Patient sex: F
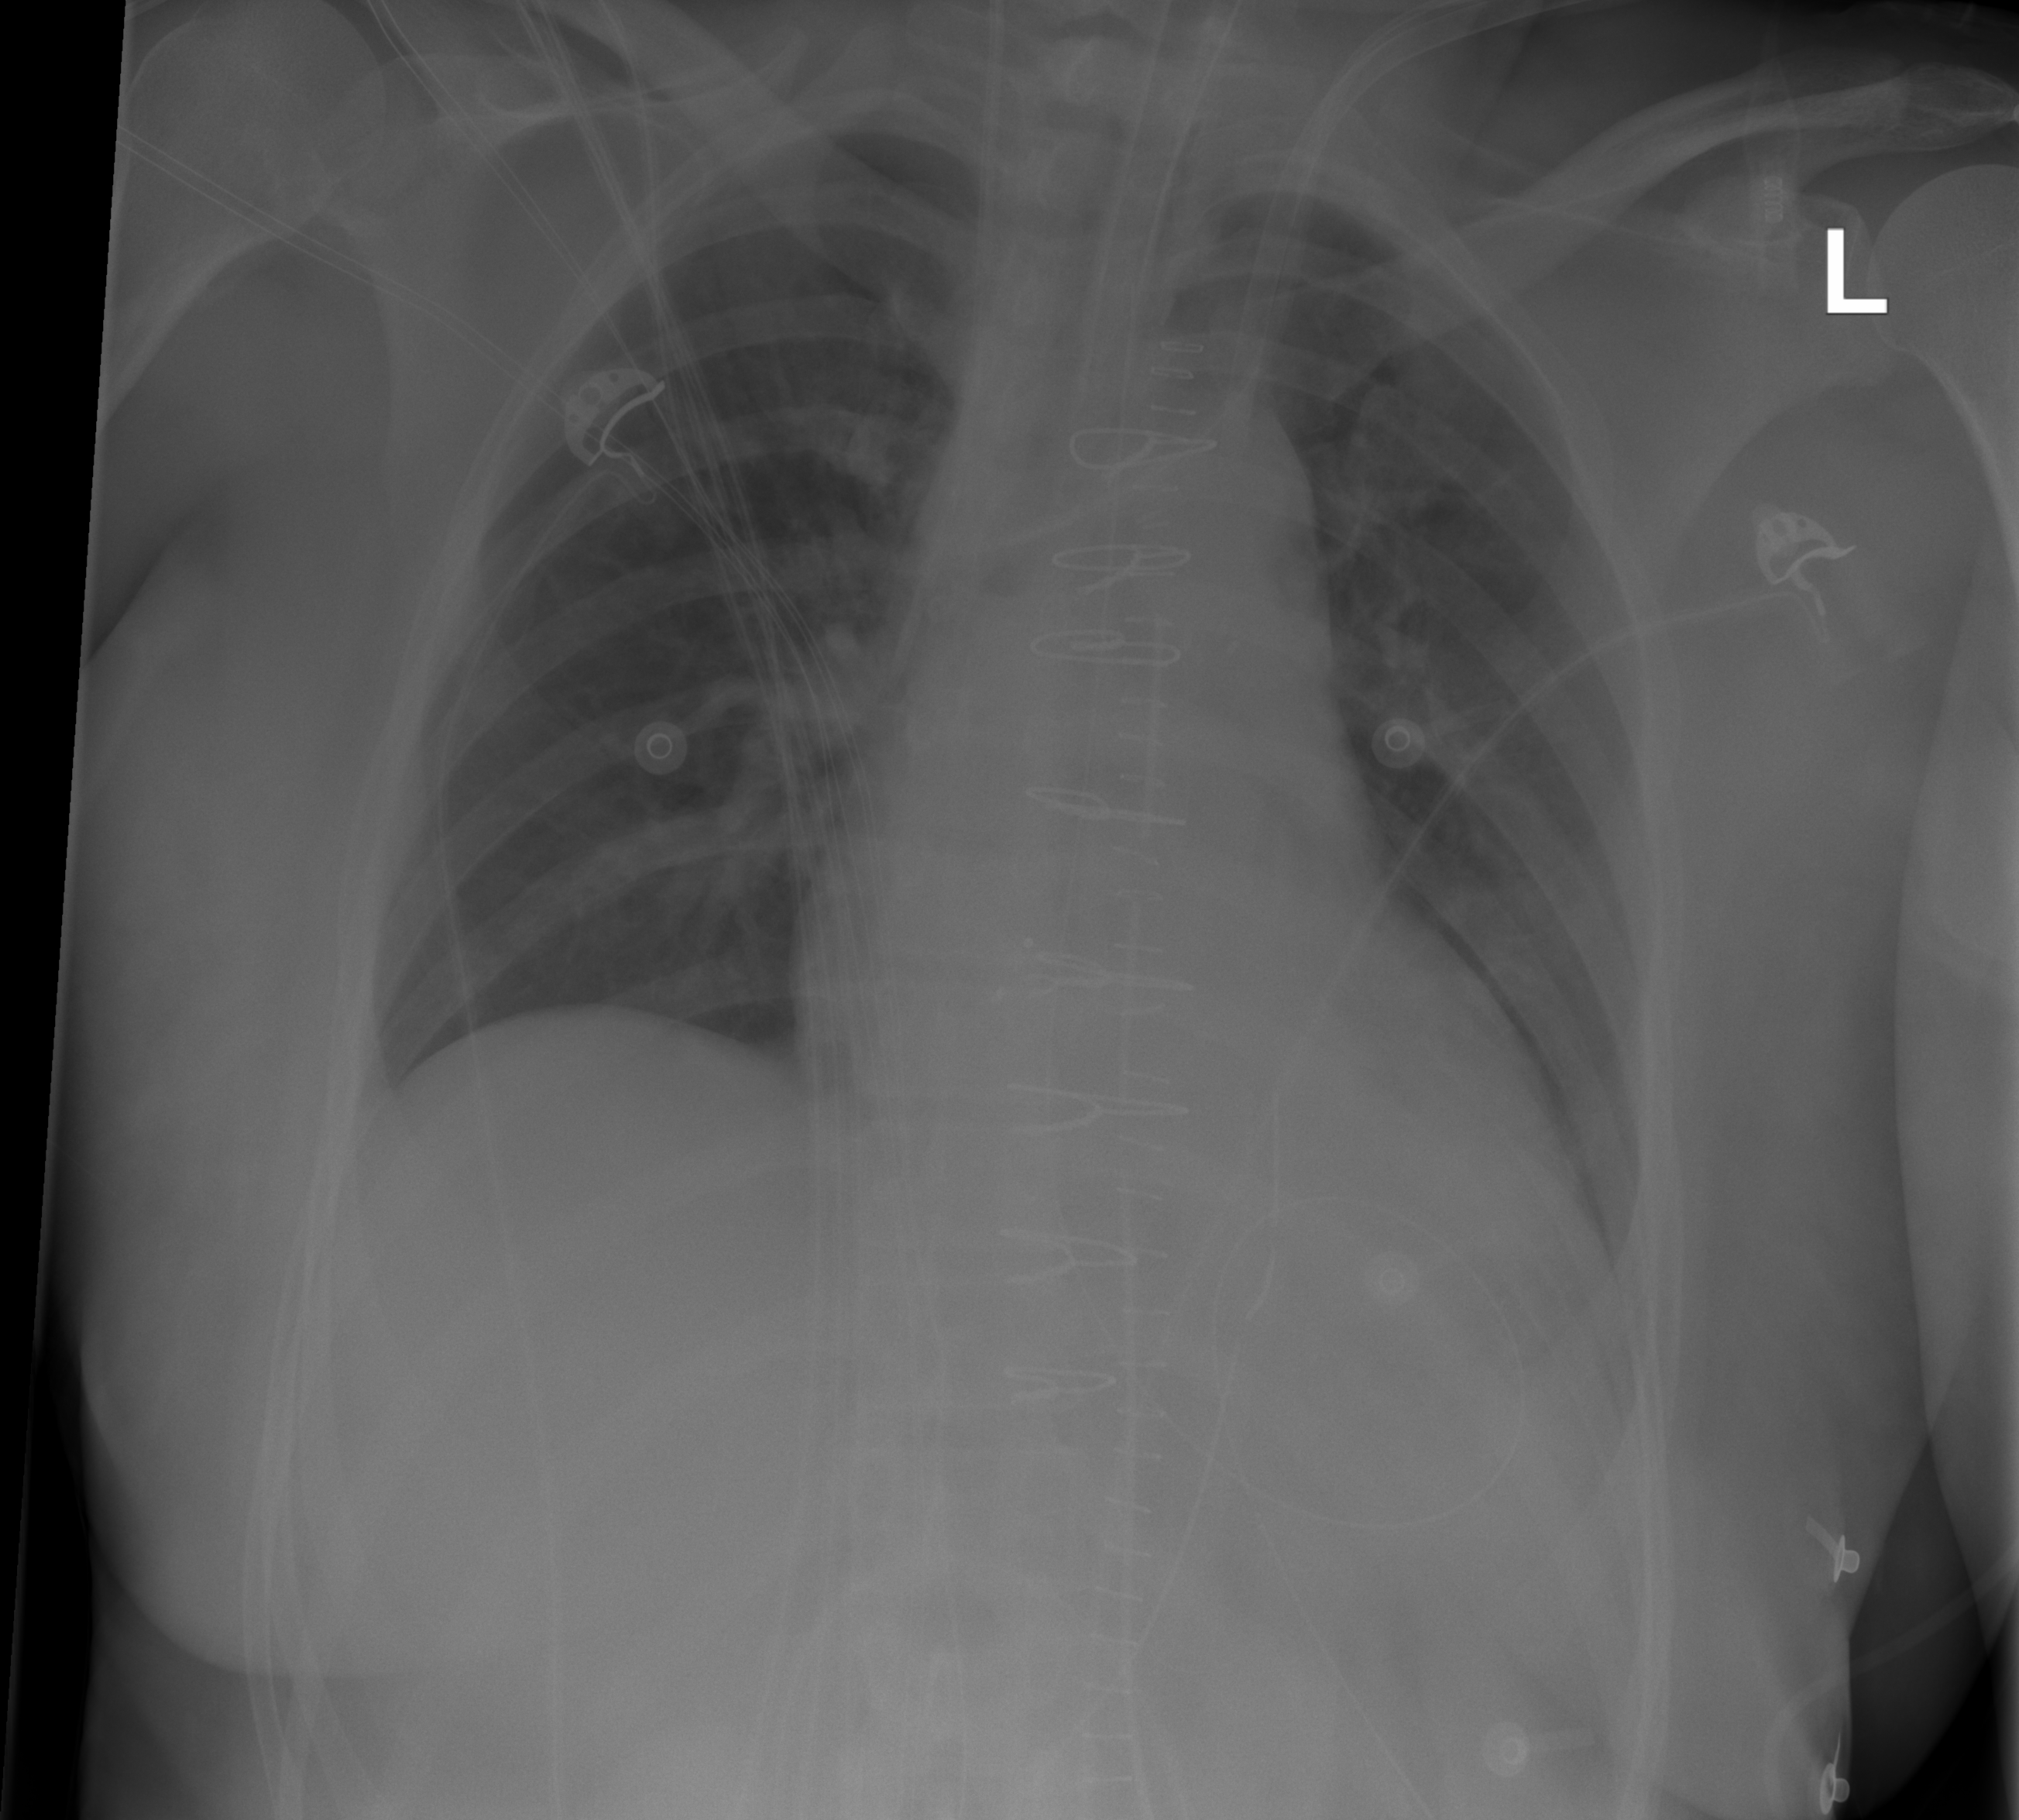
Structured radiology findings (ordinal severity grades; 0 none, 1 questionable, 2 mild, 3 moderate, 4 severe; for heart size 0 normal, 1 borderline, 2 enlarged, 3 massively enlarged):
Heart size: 0
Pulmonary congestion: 1
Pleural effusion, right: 0
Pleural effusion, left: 1
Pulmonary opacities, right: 0
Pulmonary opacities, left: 0
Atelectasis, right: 0
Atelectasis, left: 0